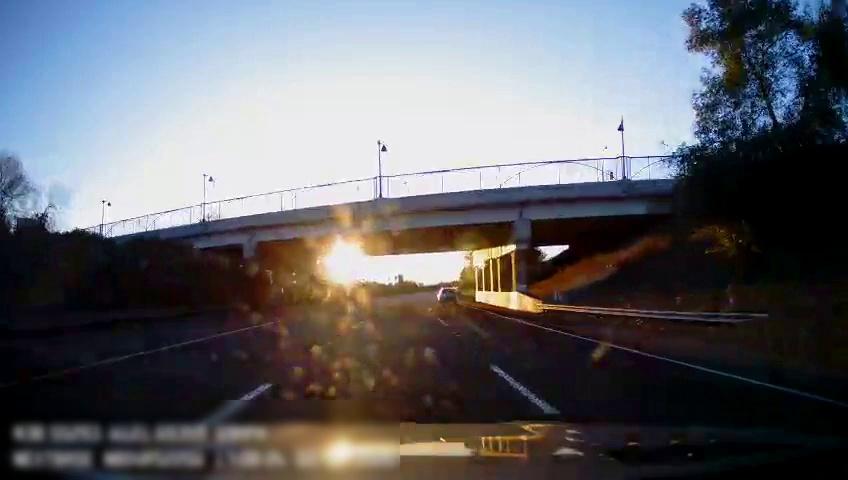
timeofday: Day
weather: Sunny
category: Drivable Space
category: Vehicles | SUV
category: Lanes | Alternate Lane
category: Lanes | Current Lane
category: Lanes | Current Lane
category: Lanes | Alternate Lane